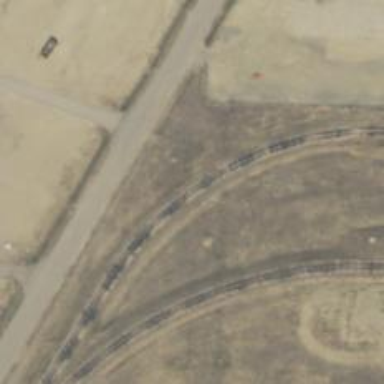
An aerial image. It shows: Railway spur service.